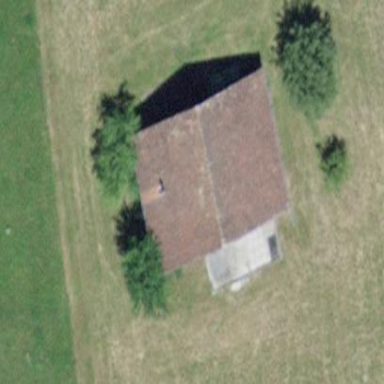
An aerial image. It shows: Rural barn.